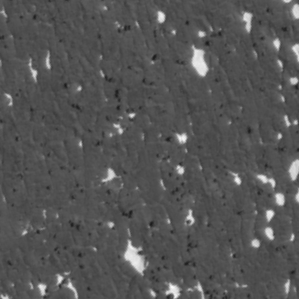
Label: frost